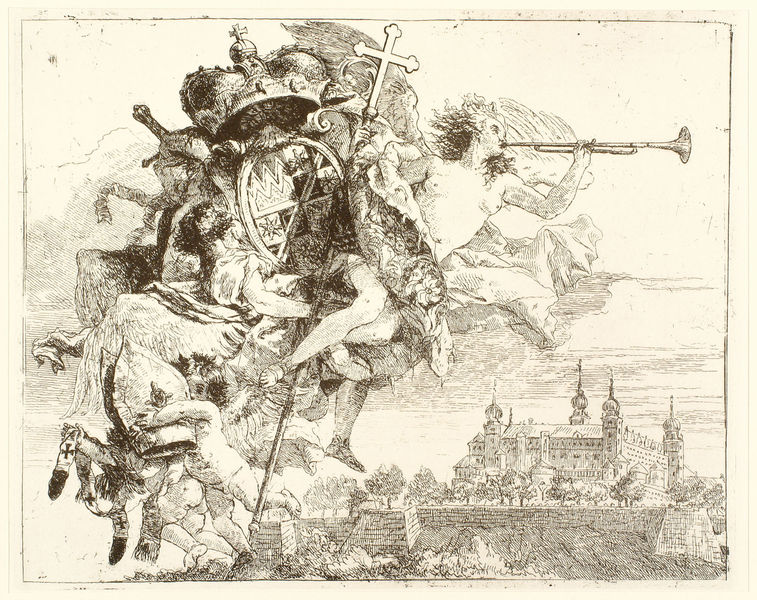
Titel: Die Flucht nach Ägypten
Künstler: Domenico Giovanni Tiepolo
Institution: Berlin, Kupferstichkabinett
Schlagwörter: berg, flügel, nackt, weiß, grau, schwarz, zeichnung, dach, schloss, tuch, band, krone, pferd, turm, engel, brüste, stab, dächer, mauer, schild, burg, kreuz, türme, palast, festung, schwarzweiss, radierung, stich, schwert, wappen, kreuze, wust, graben, stadtmauer, mitra, tiara, posaune, blasen, zepter, wall, trompete, fama, regalia, fdama